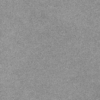
Label: dusty